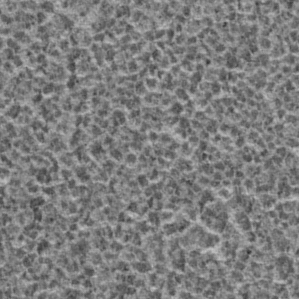
Label: frost